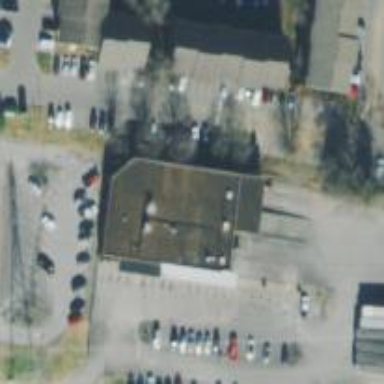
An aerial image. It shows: Post office.